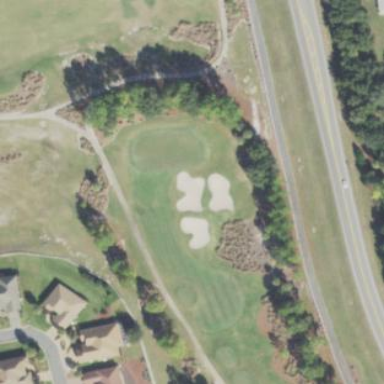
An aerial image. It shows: Golf course.